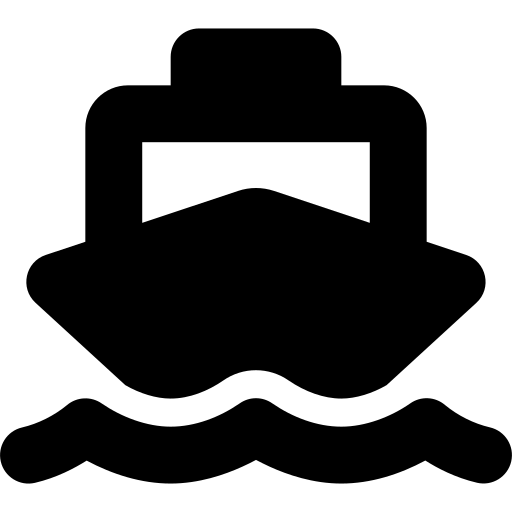
Tags: icon, FontAwesome, fa-icon, solid, ship